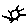
Label: sun